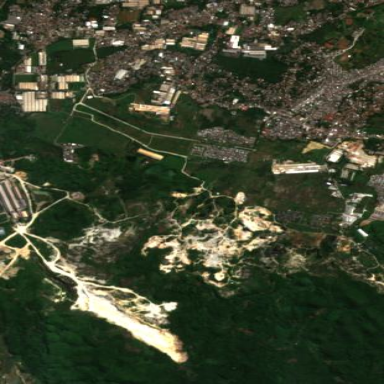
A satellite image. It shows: Quarry area.